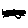
Label: hexagon